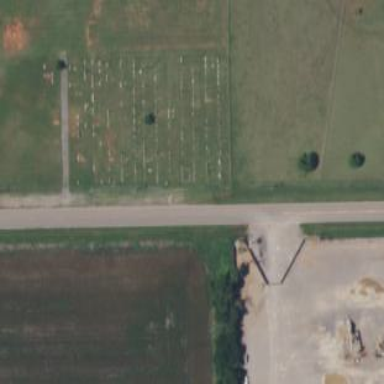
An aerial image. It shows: Cemetery.